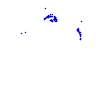
Particle: kaon